Field crop: maize
Growth stage: 1
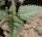
Species: datura